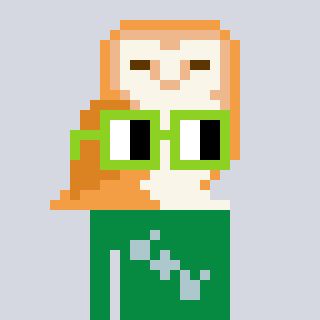
a pixel art character with square light green glasses, a owl-shaped head and a green-colored body on a cool background